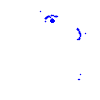
Particle: pion